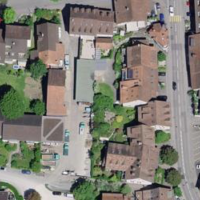
EUNIS habitat code: 54
Species observed at this site:
Berberis vulgaris